Question: How to reopen closed tab in Adium(version 1.5.10)? I tried arrow top + cmd + T, but it doesn't work, why?
If i click with mouse in menu (File -> Reopen closed window), it works.

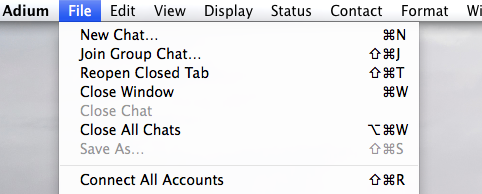
Answer: The problem, was resolved , thanks to xnyhps in freenode#adium!
I must use shift key instead arrow key.